Question: I am developing a Beta iOS (7 and 8) app which will be handed to testers soon.
I would like to have a button which will send the developers a human description of what went wrong, along with the recent log files.

Since writing log files can consume a lot of space, I would like to <URL>. That is, write the first N log lines to a 'app.log', then rename 'app.log' to 'app.log.1', delete the old 'app.log.1' and continue writing to a new 'app.log'.
This way I will have at most '2N' log lines in the iOS filesystem, and on my error reports.
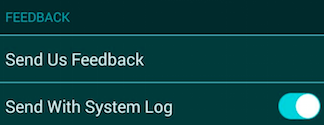
Answer: I have used <URL> it's fast, flexible and very easy to setup and use.